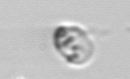
Label: Amoeba